Question: I want to generate an HTML table and display records from MySQL tables as columns, not rows, like:

The week names are in table 'week' and each week record also contains the number of sessions for that week:
'''
+---------+-----------+----------+-----------+
| week_pk | week_name | sessions | cohort_fk |
+---------+-----------+----------+-----------+
| 1 | Week 1 | 3 | 1 |
| 2 | Week 2 | 2 | 1 |
| 3 | Week 3 | 1 | 1 |
+---------+-----------+----------+-----------+
'''
The cohort table is:
'''
+-----------+-------------+-------------+-------------+
| cohort_pk | cohort_name | cohort_code | cohort_year |
+-----------+-------------+-------------+-------------+
| 1 | Some name | MICR8976 | 2014 |
+-----------+-------------+-------------+-------------+
'''
I found some code which generates records in a table as HTML table columns, OK (I'm sure this code could be improved...).
So, the question is how can I modify this code to generate the session columns in the HTML table for each week coloumn? For example, for the Week 1 column in the HTML table, the 3 session columns, and so on for the other week columns?
Any help towards a solution appreciated.
'''
$query = "SELECT * FROM cohort, week
WHERE week.cohort_fk = cohort.cohort_pk
AND cohort.cohort_year = '$year'
AND cohort.cohort_pk = '$cohort'";
$result = mysql_query($query, $connection) or die(mysql_error());
echo "<table width = 50% border = '1' cellspacing = '2' cellpadding = '0'>";
$position = 1;
while ($row = mysql_fetch_array($result)){
if($position == 1){
echo "<tr>";
}
echo " <td width='50px'>" . $row['week_name'] . "</td> ";
if($position == 3){
echo "</tr> ";
$position = 1;
}else{
$position++;
}
}
$end = "";
if($position != 1){
for($z=(3-$position); $z>0; $z--){
$end .= "<td></td>";
}
$end .= "</tr>";
}
echo $end."</table> ";
'''
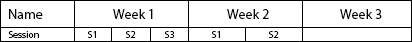
Answer: mysqli_* functions are used in the following example.
'''
$year = 2014; //for the testing purpose
$cohort = 1; //for the testing purpose
$query = "SELECT * FROM cohort, week
WHERE week.cohort_fk = cohort.cohort_pk
AND cohort.cohort_year = '$year'
AND cohort.cohort_pk = '$cohort'";
$dblink = mysqli_connect("localhost", "root", "", "test");
$result = mysqli_query($dblink, $query);
echo "<table border='1'>";
echo "<tr><td>Name</td>";
$second_row = "<tr><td>Session</td>";
while( $row = mysqli_fetch_assoc($result) ){
$weekname = $row["week_name"];
$n_session = $row["sessions"];
echo "<td colspan='$n_session'>$weekname</td>";
for($i=1; $i<=$n_session; $i++){
$second_row .= "<td>S$i</td>";
}
}//end while
echo "</tr>";
echo "$second_row</tr>";
echo "</table>";
'''
---
ADDED:
to generate third row -
'''
$year = 2014;
$cohort = 1;
$query = "SELECT * FROM cohort, week
WHERE week.cohort_fk = cohort.cohort_pk
AND cohort.cohort_year = '$year'
AND cohort.cohort_pk = '$cohort'";
$dblink = mysqli_connect("localhost", "root", "", "test");
$result = mysqli_query($dblink, $query);
echo "<table border='1'>";
echo "<tr><td>Name</td>";
$second_row = "<tr><td>Session</td>";
$totalcolumn = 1; //for the third row
while( $row = mysqli_fetch_assoc($result) ){
$weekname = $row["week_name"];
$n_session = $row["sessions"];
$totalcolumn += $n_session; //for the third row
echo "<td colspan='$n_session'>$weekname</td>";
for($i=1; $i<=$n_session; $i++){
$second_row .= "<td>S$i</td>";
}
}//end while
echo "</tr>";
echo $second_row . "</tr>";
echo "<tr>"; //for the third row
for($i=1; $i<=$totalcolumn; $i++){ //for the third row
echo "<td>data-set</td>"; //for the third row
} //for the third row
echo "</tr>"; //for the third row
echo "</table>";
'''
you can add another HTML '<table>' in the place of 'data-set'